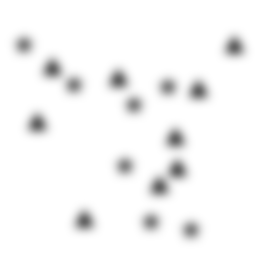
Squares: 0
Triangles: 9
Stars: 7
Total shapes: 16